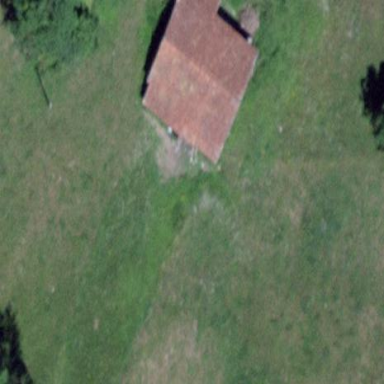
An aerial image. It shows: Rural barn.